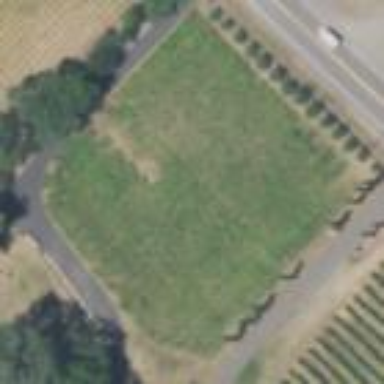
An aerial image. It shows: Vineyard where grapes are grown.